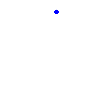
Particle: kaon